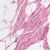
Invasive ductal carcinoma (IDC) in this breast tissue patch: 0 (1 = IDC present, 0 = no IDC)